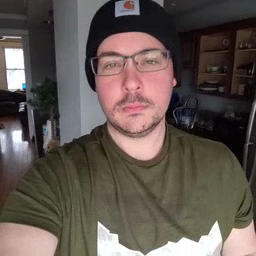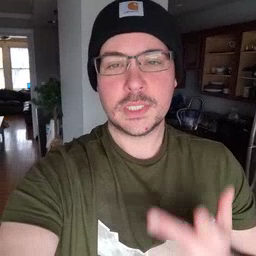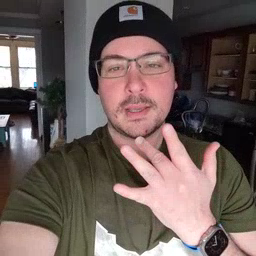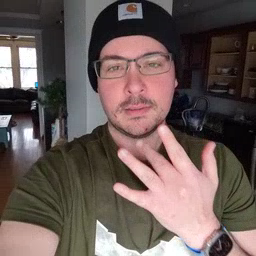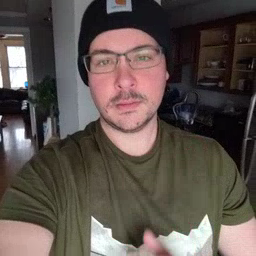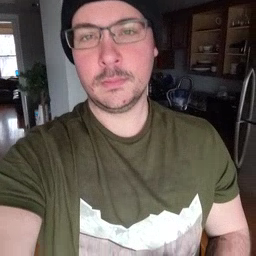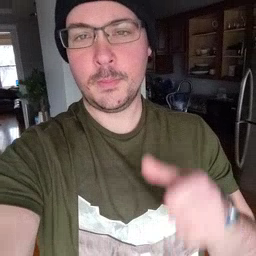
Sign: taste